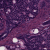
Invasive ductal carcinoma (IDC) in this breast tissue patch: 0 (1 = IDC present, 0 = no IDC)